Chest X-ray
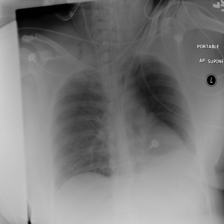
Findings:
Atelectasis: positive
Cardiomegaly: negative
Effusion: negative
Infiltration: positive
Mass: negative
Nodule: negative
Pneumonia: negative
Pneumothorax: negative
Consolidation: negative
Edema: negative
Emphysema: positive
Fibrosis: negative
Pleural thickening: negative
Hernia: negative